Question: I working on android application in which i wanted to get data from Sqlite database table.
Even if the data is present in the table its giving me error.
Code:
'''
public List<Mikats> getAllMikats() {
List<Mikats> contactList = new ArrayList<Mikats>();
// Select All Query
String selectQuery = "SELECT * FROM " + TABLE_NAME_2;
SQLiteDatabase db = this.getWritableDatabase();
Cursor cursor = db.rawQuery(selectQuery, null);
// looping through all rows and adding to list
//cursor.moveToFirst()
int rows=cursor.getCount();
if (rows>0) {
do {
Mikats mikat = new Mikats();
int mid=cursor.getInt(1);
String sqlectEventTitle="select * from "+ TABLE_NAME_1 +" where "+ KEY_MID+" = "+mid;
SQLiteDatabase db2 = this.getWritableDatabase();
Cursor cursor1=db2.rawQuery(sqlectEventTitle, null);
if(cursor1.moveToNext())
{
String Title=cursor1.getString(cursor1.getColumnIndex("EventTitle"));
mikat.setEventTitle(Title);
}
mikat.setEjamatID(Integer.parseInt(cursor.getString(0)));
mikat.setMikatID(Integer.parseInt(cursor.getString(1)));
mikat.setStartDate(cursor.getString(2));
mikat.setEndDate(cursor.getString(3));
mikat.setBlock(cursor.getString(4));
mikat.setFloor(cursor.getString(5));
mikat.setGate(cursor.getString(6));
String masjid=cursor.getString(7);
mikat.setMasjid(masjid);
mikat.setAutoID(Integer.parseInt(cursor.getString(8)));
mikat.setSeatNo(cursor.getString(9));
// Adding contact to list
contactList.add(mikat);
} while (cursor.moveToNext());
}
// return contact list
return contactList;
}
'''
Line of Error:
'''
int mid=cursor.getInt(1);
'''
Logcat:
'''
09-17 11:51:57.904: W/System.err(19441): android.database.CursorIndexOutOfBoundsException: Index -1 requested, with a size of 1
09-17 11:51:57.904: W/System.err(19441): at android.database.AbstractCursor.checkPosition(AbstractCursor.java:580)
09-17 11:51:57.904: W/System.err(19441): at android.database.AbstractWindowedCursor.checkPosition(AbstractWindowedCursor.java:214)
09-17 11:51:57.914: W/System.err(19441): at android.database.AbstractWindowedCursor.getString(AbstractWindowedCursor.java:41)
09-17 11:51:57.924: W/System.err(19441): at com.example.busahebaapp.MikatHandler.getAllMikats(MikatHandler.java:113)
09-17 11:51:57.924: W/System.err(19441): at com.example.busahebaapp.ViewEvents.onCreate(ViewEvents.java:57)
09-17 11:51:57.934: W/System.err(19441): at android.app.Instrumentation.callActivityOnCreate(Instrumentation.java:1047)
09-17 11:51:57.944: W/System.err(19441): at android.app.ActivityThread.performLaunchActivity(ActivityThread.java:1611)
09-17 11:51:57.944: W/System.err(19441): at android.app.ActivityThread.handleLaunchActivity(ActivityThread.java:1663)
09-17 11:51:57.944: W/System.err(19441): at android.app.ActivityThread.access$1500(ActivityThread.java:117)
09-17 11:51:57.954: W/System.err(19441): at android.app.ActivityThread$H.handleMessage(ActivityThread.java:931)
09-17 11:51:57.964: W/System.err(19441): at android.os.Handler.dispatchMessage(Handler.java:99)
09-17 11:51:57.974: W/System.err(19441): at android.os.Looper.loop(Looper.java:123)
09-17 11:51:57.974: W/System.err(19441): at android.app.ActivityThread.main(ActivityThread.java:3683)
09-17 11:51:57.984: W/System.err(19441): at java.lang.reflect.Method.invokeNative(Native Method)
09-17 11:51:57.994: W/System.err(19441): at java.lang.reflect.Method.invoke(Method.java:507)
09-17 11:51:57.994: W/System.err(19441): at com.android.internal.os.ZygoteInit$MethodAndArgsCaller.run(ZygoteInit.java:839)
09-17 11:51:58.004: W/System.err(19441): at com.android.internal.os.ZygoteInit.main(ZygoteInit.java:597)
09-17 11:51:58.004: W/System.err(19441): at dalvik.system.NativeStart.main(Native Method)
09-17 11:53:24.805: W/jdwp(19441): Debugger is telling the VM to exit with code=1
'''
Please help me i am not understanding cause of error.
I have made sure that data is present in the table.

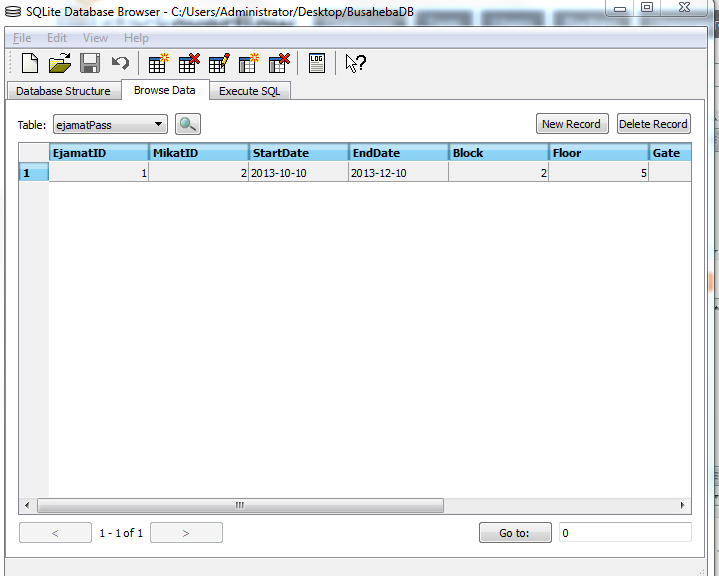
Answer: Just change with this:
'''
if (rows>0) {
cursor.moveToFirst();
do{
// get data here from database...
}while(cursor.moveToNext());
}
'''
And also when first time your cursor move to First position when it is not null and its count must be >0.. and the value must be started with 0 not from 1... So change
'''
int mid=cursor.getInt(0);
'''